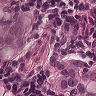
Metastatic tissue present: yes